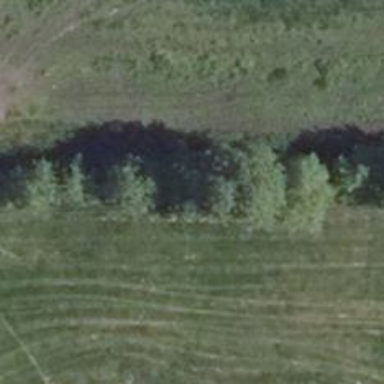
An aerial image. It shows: Row of trees in natural setting.